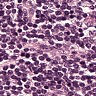
Metastatic tissue present: no